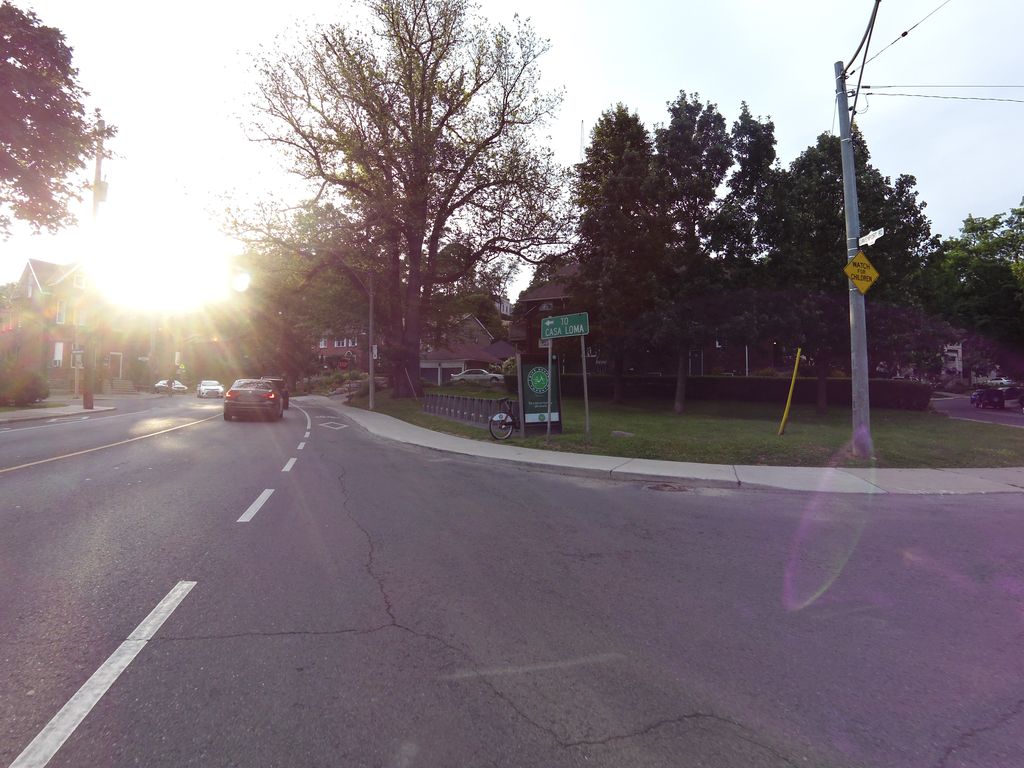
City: toronto